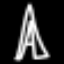
Label: The Eiffel Tower